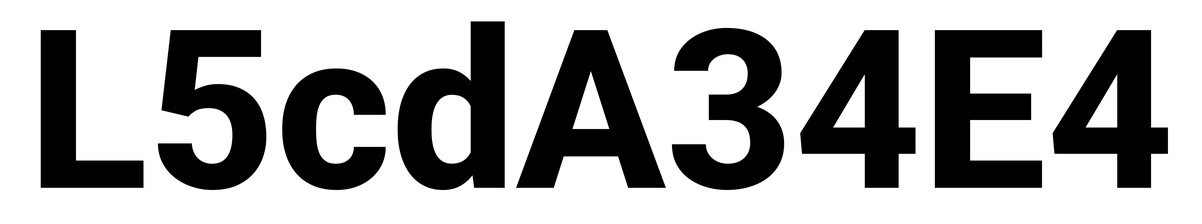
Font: Roboto_ExtraBold